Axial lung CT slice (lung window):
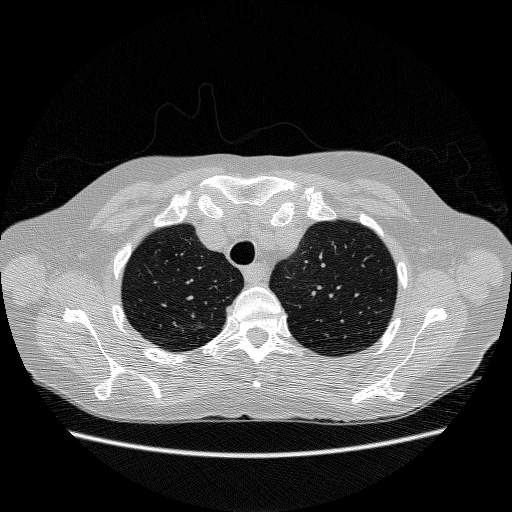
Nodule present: no